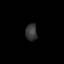
Tissue: skin
Cell type: Epithelial cells
Senescence score: 0.2831
Nuclear area (px): 187
Mean DAPI intensity: 55.695